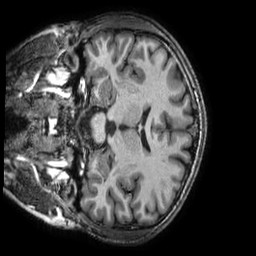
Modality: T1w
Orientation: coronal
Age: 33
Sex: male
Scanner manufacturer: ge
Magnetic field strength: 3 T
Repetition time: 0.008744 s
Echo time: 0.003796 s